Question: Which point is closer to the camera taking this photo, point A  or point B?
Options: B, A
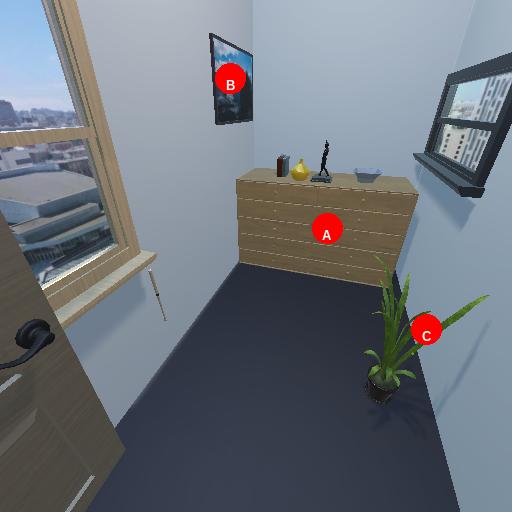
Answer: B